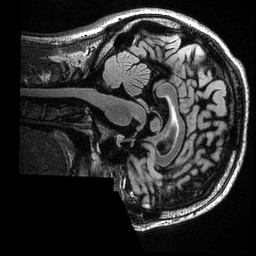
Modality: T2w
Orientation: sagittal
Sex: male
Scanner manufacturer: ge
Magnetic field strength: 3 T
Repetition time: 6 s
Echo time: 0.1274 s